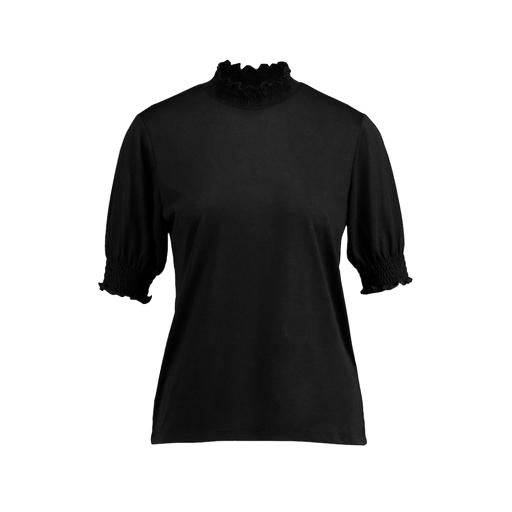
black high neck t-shirt, high-neck top, black ruffled t-shirt, white background